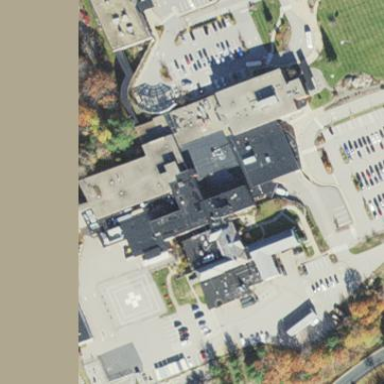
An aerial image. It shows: Hospital building.